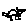
Label: cat